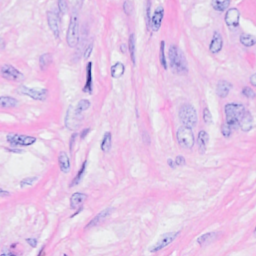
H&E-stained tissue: Breast